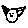
Label: cat